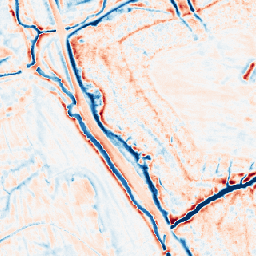
Category: edge_preserving
Decomposition family: bilateral
Decomposition parameters: d: 15
sigma_color: 150
sigma_space: 50
Upsampling method: nearest
Upsampling parameters: scale: 8
Upsampling scale: 8